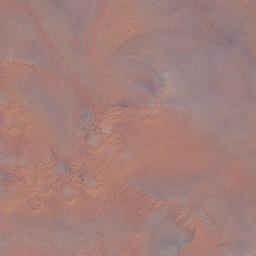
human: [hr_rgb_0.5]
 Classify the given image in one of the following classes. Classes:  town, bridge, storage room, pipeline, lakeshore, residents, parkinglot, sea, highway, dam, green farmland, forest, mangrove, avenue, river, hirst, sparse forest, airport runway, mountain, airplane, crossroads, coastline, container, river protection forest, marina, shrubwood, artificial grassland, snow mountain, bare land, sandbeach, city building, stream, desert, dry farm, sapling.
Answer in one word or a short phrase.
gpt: desert